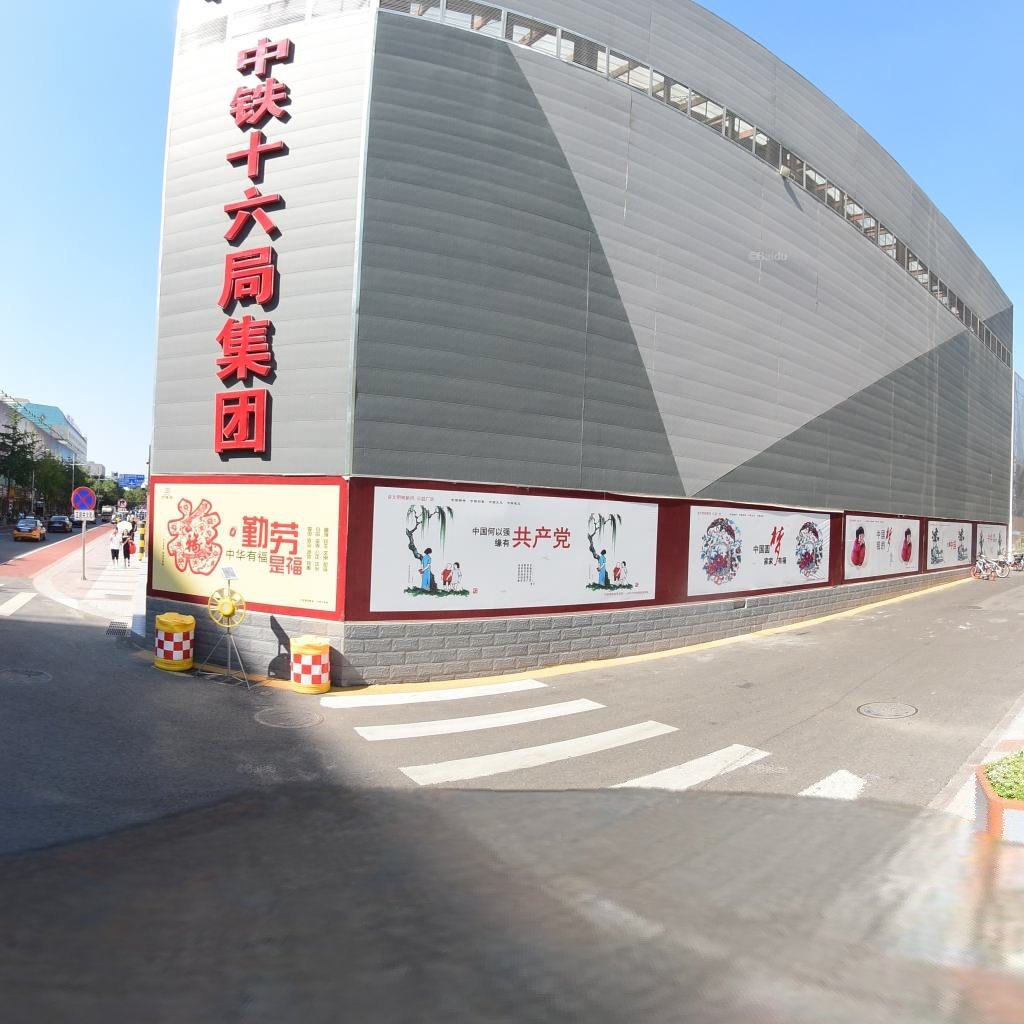
Region: Dongcheng
Road damage annotations: transverse patch, manhole cover, manhole cover, manhole cover